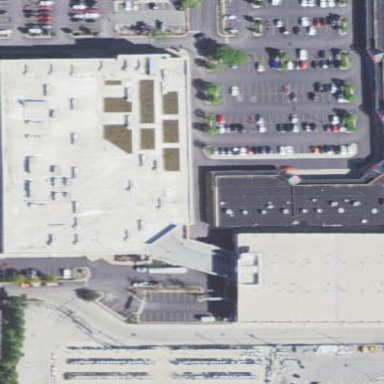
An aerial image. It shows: Retail area.